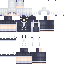
A female human skin with pale skin, wearing brown long hair dressed in a blue robe top and black pants, featuring a closed mouth.